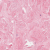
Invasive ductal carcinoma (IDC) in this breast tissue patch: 0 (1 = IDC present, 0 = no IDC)